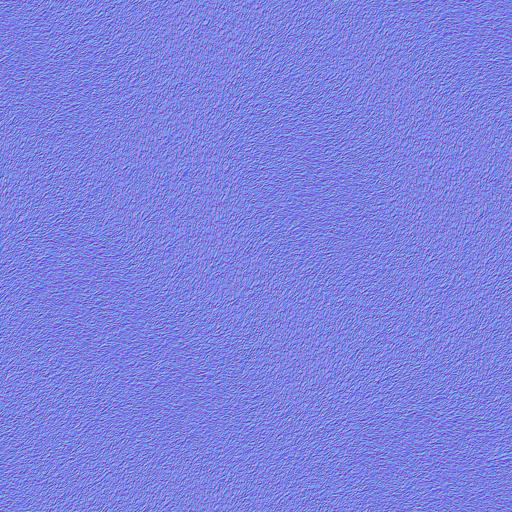
blue carpet dark plain